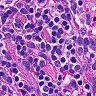
Metastatic tissue present: no